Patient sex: M
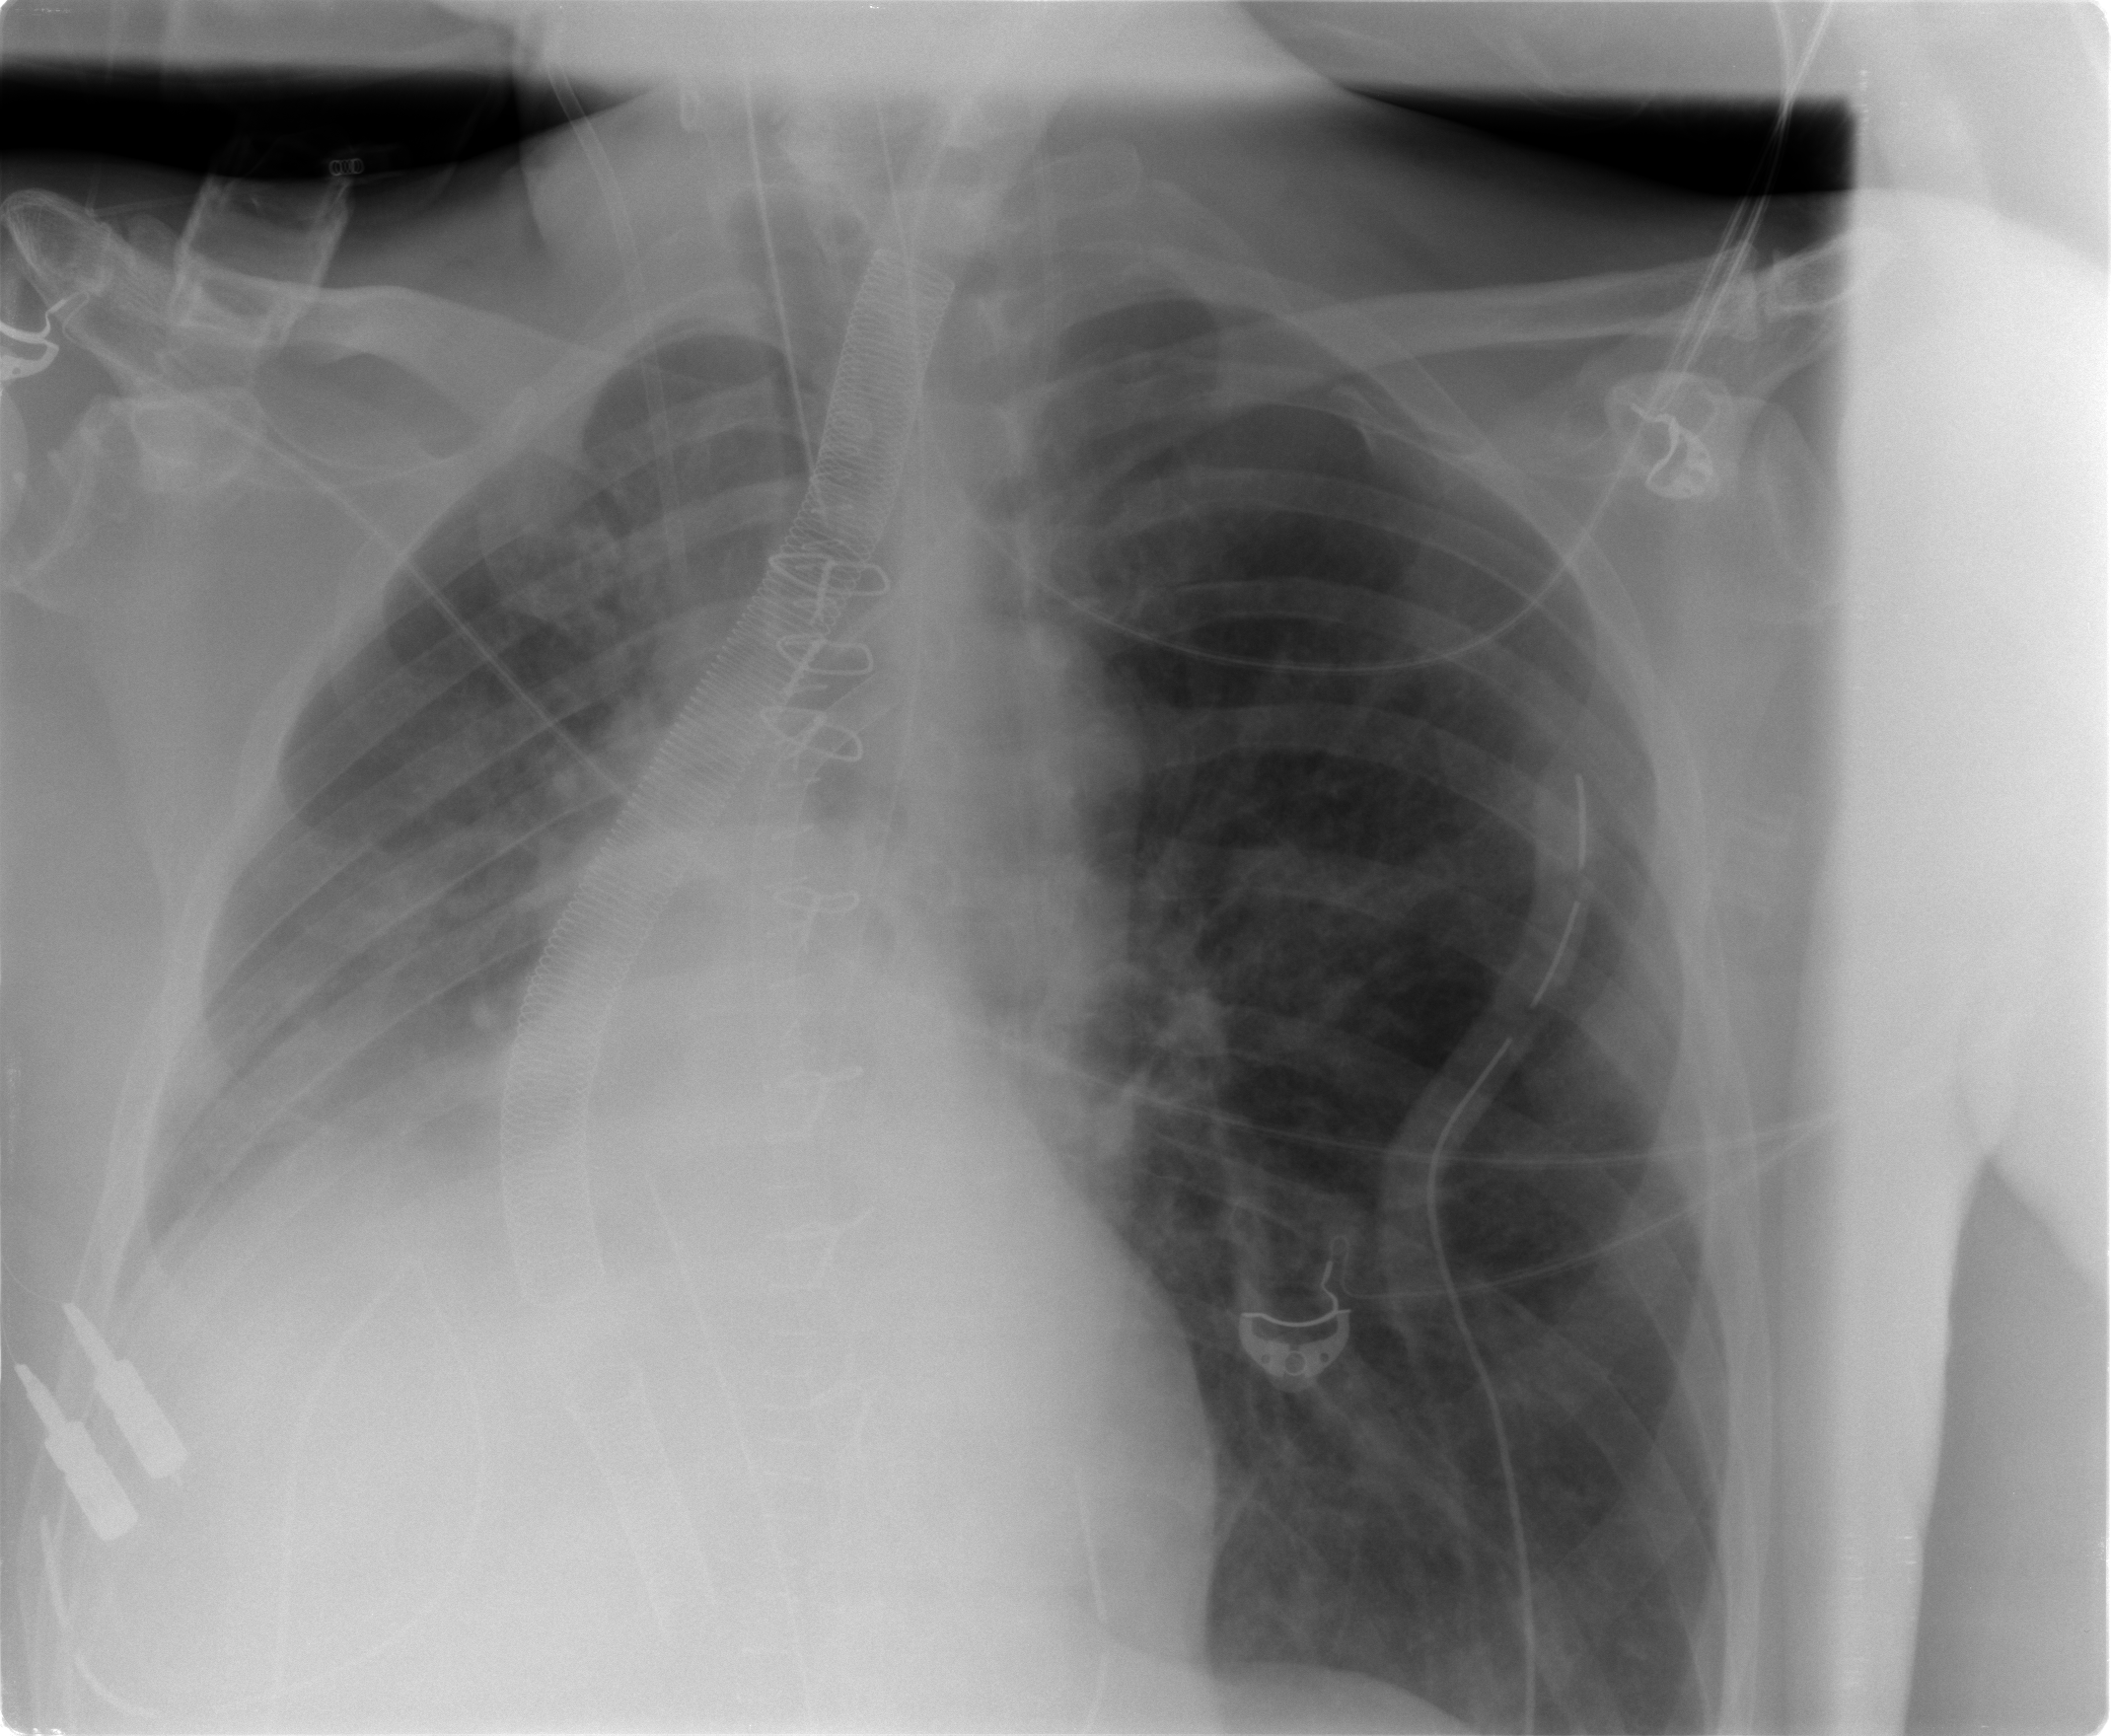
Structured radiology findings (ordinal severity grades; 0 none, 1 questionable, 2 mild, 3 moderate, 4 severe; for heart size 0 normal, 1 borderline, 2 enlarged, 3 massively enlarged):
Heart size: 0
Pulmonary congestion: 2
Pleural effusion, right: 3
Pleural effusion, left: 0
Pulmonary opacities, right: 0
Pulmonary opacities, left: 0
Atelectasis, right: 3
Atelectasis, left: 0